Field crop: maize
Growth stage: 2
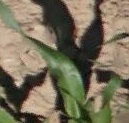
Species: maize